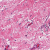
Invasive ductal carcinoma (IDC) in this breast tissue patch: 0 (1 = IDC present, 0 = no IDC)